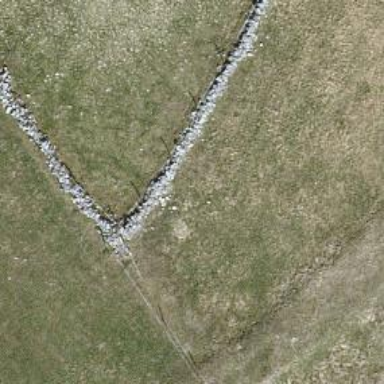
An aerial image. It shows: Wall is shown in the image.